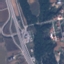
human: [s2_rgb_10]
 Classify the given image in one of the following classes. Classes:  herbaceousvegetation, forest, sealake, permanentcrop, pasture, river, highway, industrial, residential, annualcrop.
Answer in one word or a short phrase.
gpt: Highway